Question: I'm using windows 10 on my machine. I installed composer and then laravel in the document root i.e. /var/www
I also gave -R 777 permission to folder laravel present in directory /var/www
Then I go to directory laravel using cd /var/www/laravel and run the following command php artisan and I got to see all the available commands there.
Then I typed in php artisan db:seed and got the error

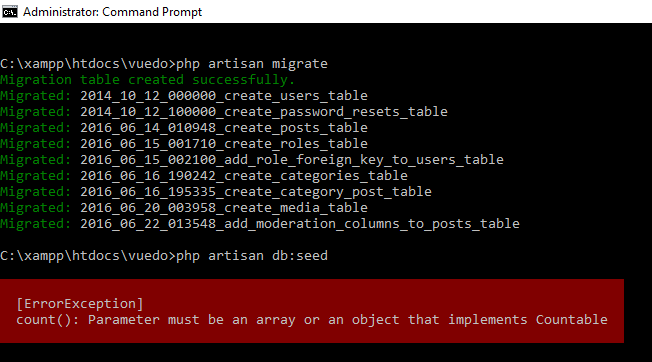
Answer: i found this error too when i installed 'laravel' with 'PHP 7.2', apparently it <URL> yet, try downgrade your 'PHP' to 'PHP 7.0', it works for me.